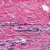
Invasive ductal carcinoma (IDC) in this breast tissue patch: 0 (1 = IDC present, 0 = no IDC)